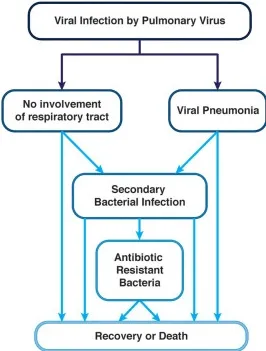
(A) Possible disease progression after infection with a respiratory virus.
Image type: chart (chart)